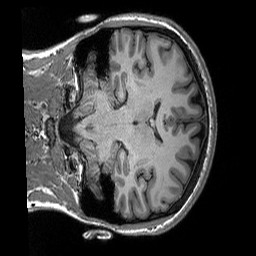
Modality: T1w
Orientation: coronal
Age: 22
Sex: female
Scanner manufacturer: siemens
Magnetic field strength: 3 T
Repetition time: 2.3 s
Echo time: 0.00306 s